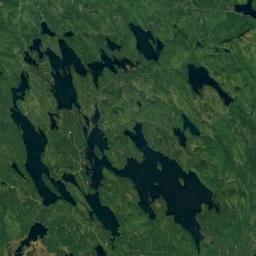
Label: wetland